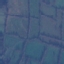
Land use / land cover class: Pasture